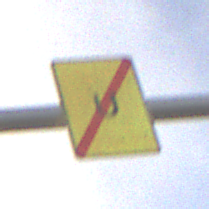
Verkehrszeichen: EndeUmleitung
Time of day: SunriseSunset
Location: Outdoor (Nature)
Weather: PartlyCloudy
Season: NotSpecified
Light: Natural